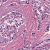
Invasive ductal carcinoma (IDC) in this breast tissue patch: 1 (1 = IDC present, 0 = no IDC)